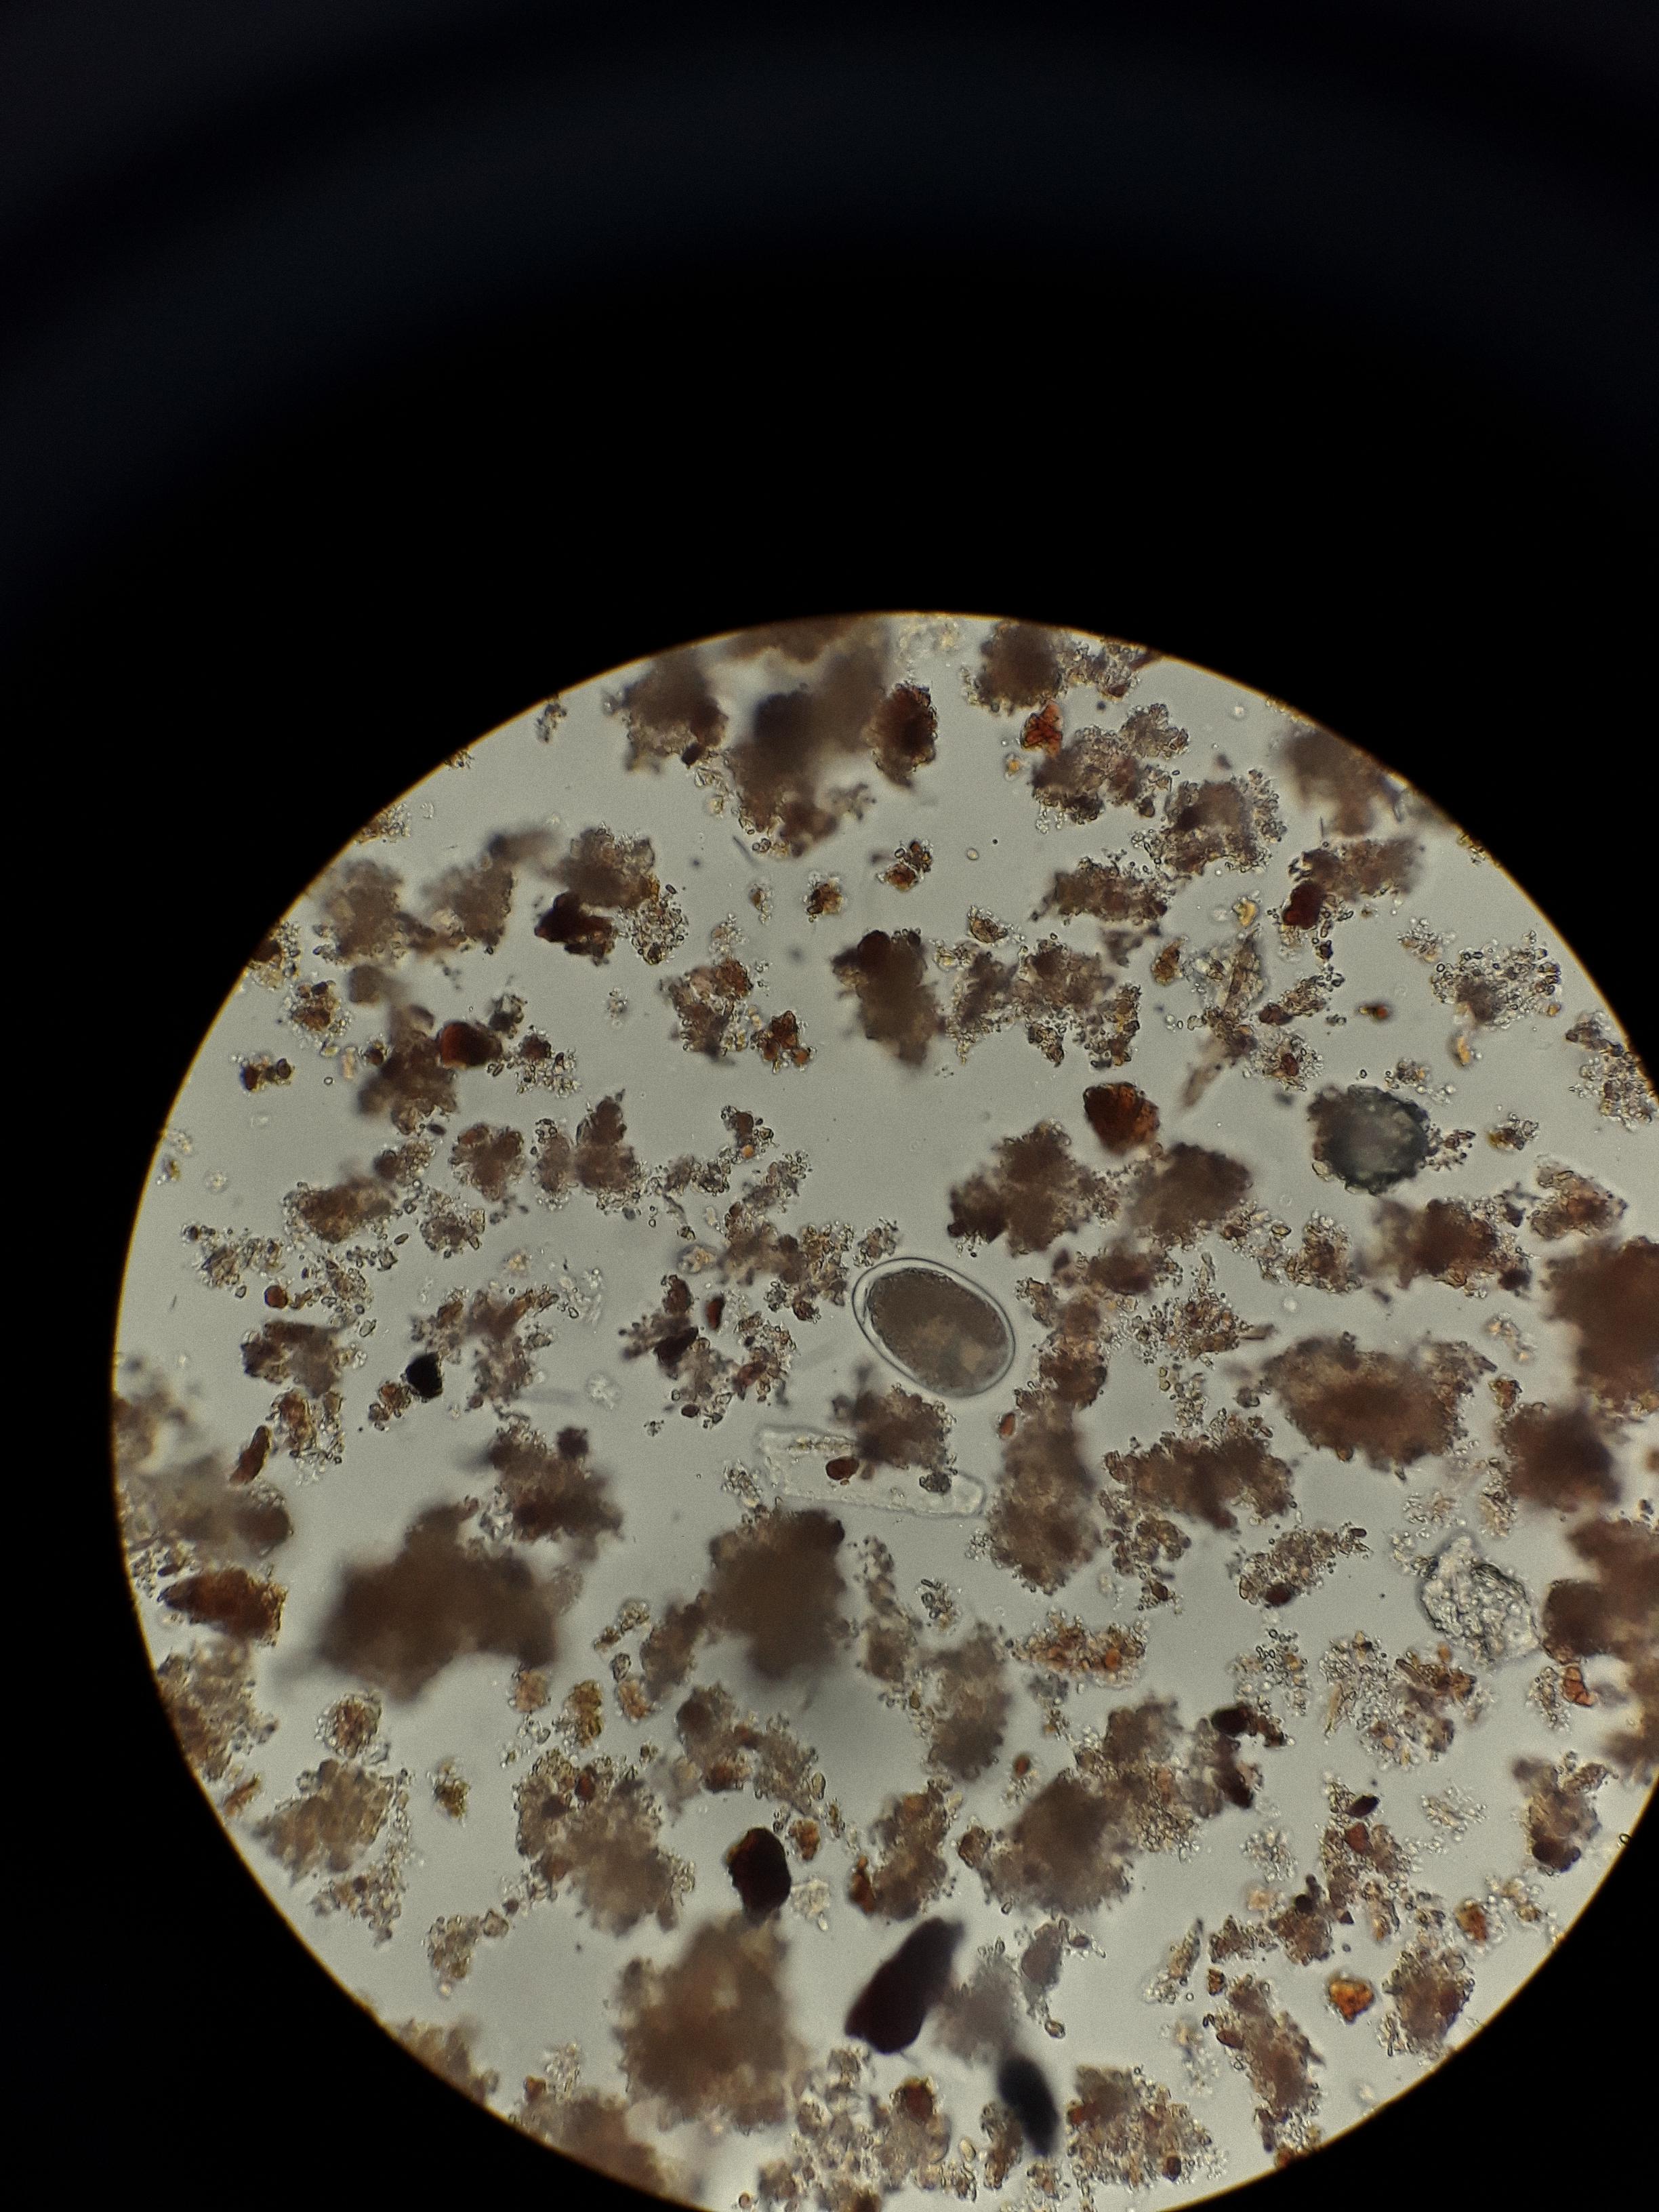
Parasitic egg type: Hookworm egg